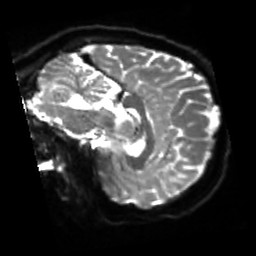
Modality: sbref
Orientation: sagittal
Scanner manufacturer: siemens
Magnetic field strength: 3 T
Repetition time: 4 s
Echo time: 0.0594 s